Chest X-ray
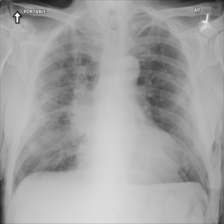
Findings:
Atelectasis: negative
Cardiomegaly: negative
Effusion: negative
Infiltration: negative
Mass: positive
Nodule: positive
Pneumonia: negative
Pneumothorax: negative
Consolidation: positive
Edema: negative
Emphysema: negative
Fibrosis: negative
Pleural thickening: negative
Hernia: negative